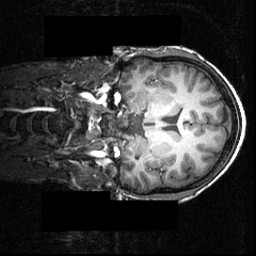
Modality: T1w
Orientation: coronal
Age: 20
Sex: male
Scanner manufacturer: siemens
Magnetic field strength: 3.951 T
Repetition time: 1.5 s
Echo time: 0.00335 s